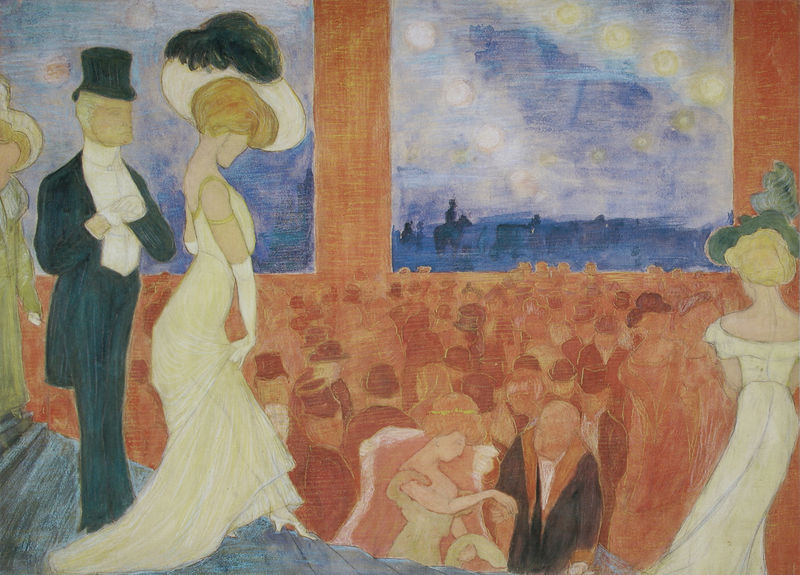
Titel: Ballsaal
Künstler: Marianne Werefkin
Institution: Privatbesitz
Schlagwörter: blau, feder, fuß, gemälde, himmel, mann, meer, schatten, weiß, aquarell, frauen, gelb, grün, menschen, ocker, stadt, abend, braun, damen, fenster, frau, haar, handschuh, handschuhe, hut, hüte, kleid, kleider, kreide, köpfe, lampen, licht, lichter, nacht, orange, paris, rücken, schwarz, szene, säule, ausblick, dame, rot, ball, fest, gesellschaft, malerei, masse, menge, party, rock, symbolismus, tanz, zylinder, anzug, bart, blond, feier, hemd, richter, federn, kragen, herr, haare, adel, paar, bühne, publikum, tanzen, theater, pferd, pferde, reiter, federhut, schleppe, taille, rückenansicht, vallotton, tanzsaal, zuschauer, weis, van gogh, besucher, saal, treppe, frack, salon, maler, robe, revers, schick, mond, gentleman, munch, gala, sterne, künstler, lautrec, schuh, kunst, menschenmenge, soiree, toulouse-lautrec, sänger, smoking, tiara, hochzeit, geburtstag, handkuss, roben, männre, anonym, abendmode, hutfeder, rausch, frach, hohlkreuz, dinner, besuchen, tenzen, sängerfenster, weisß, toulouse-laurtec